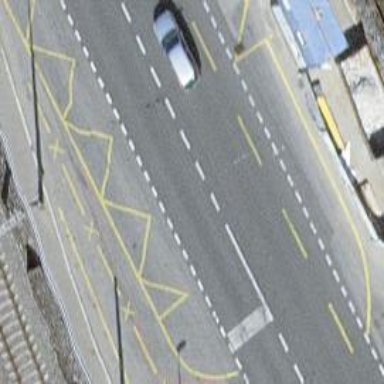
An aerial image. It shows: Trolleybus stop position for public transport.